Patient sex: F
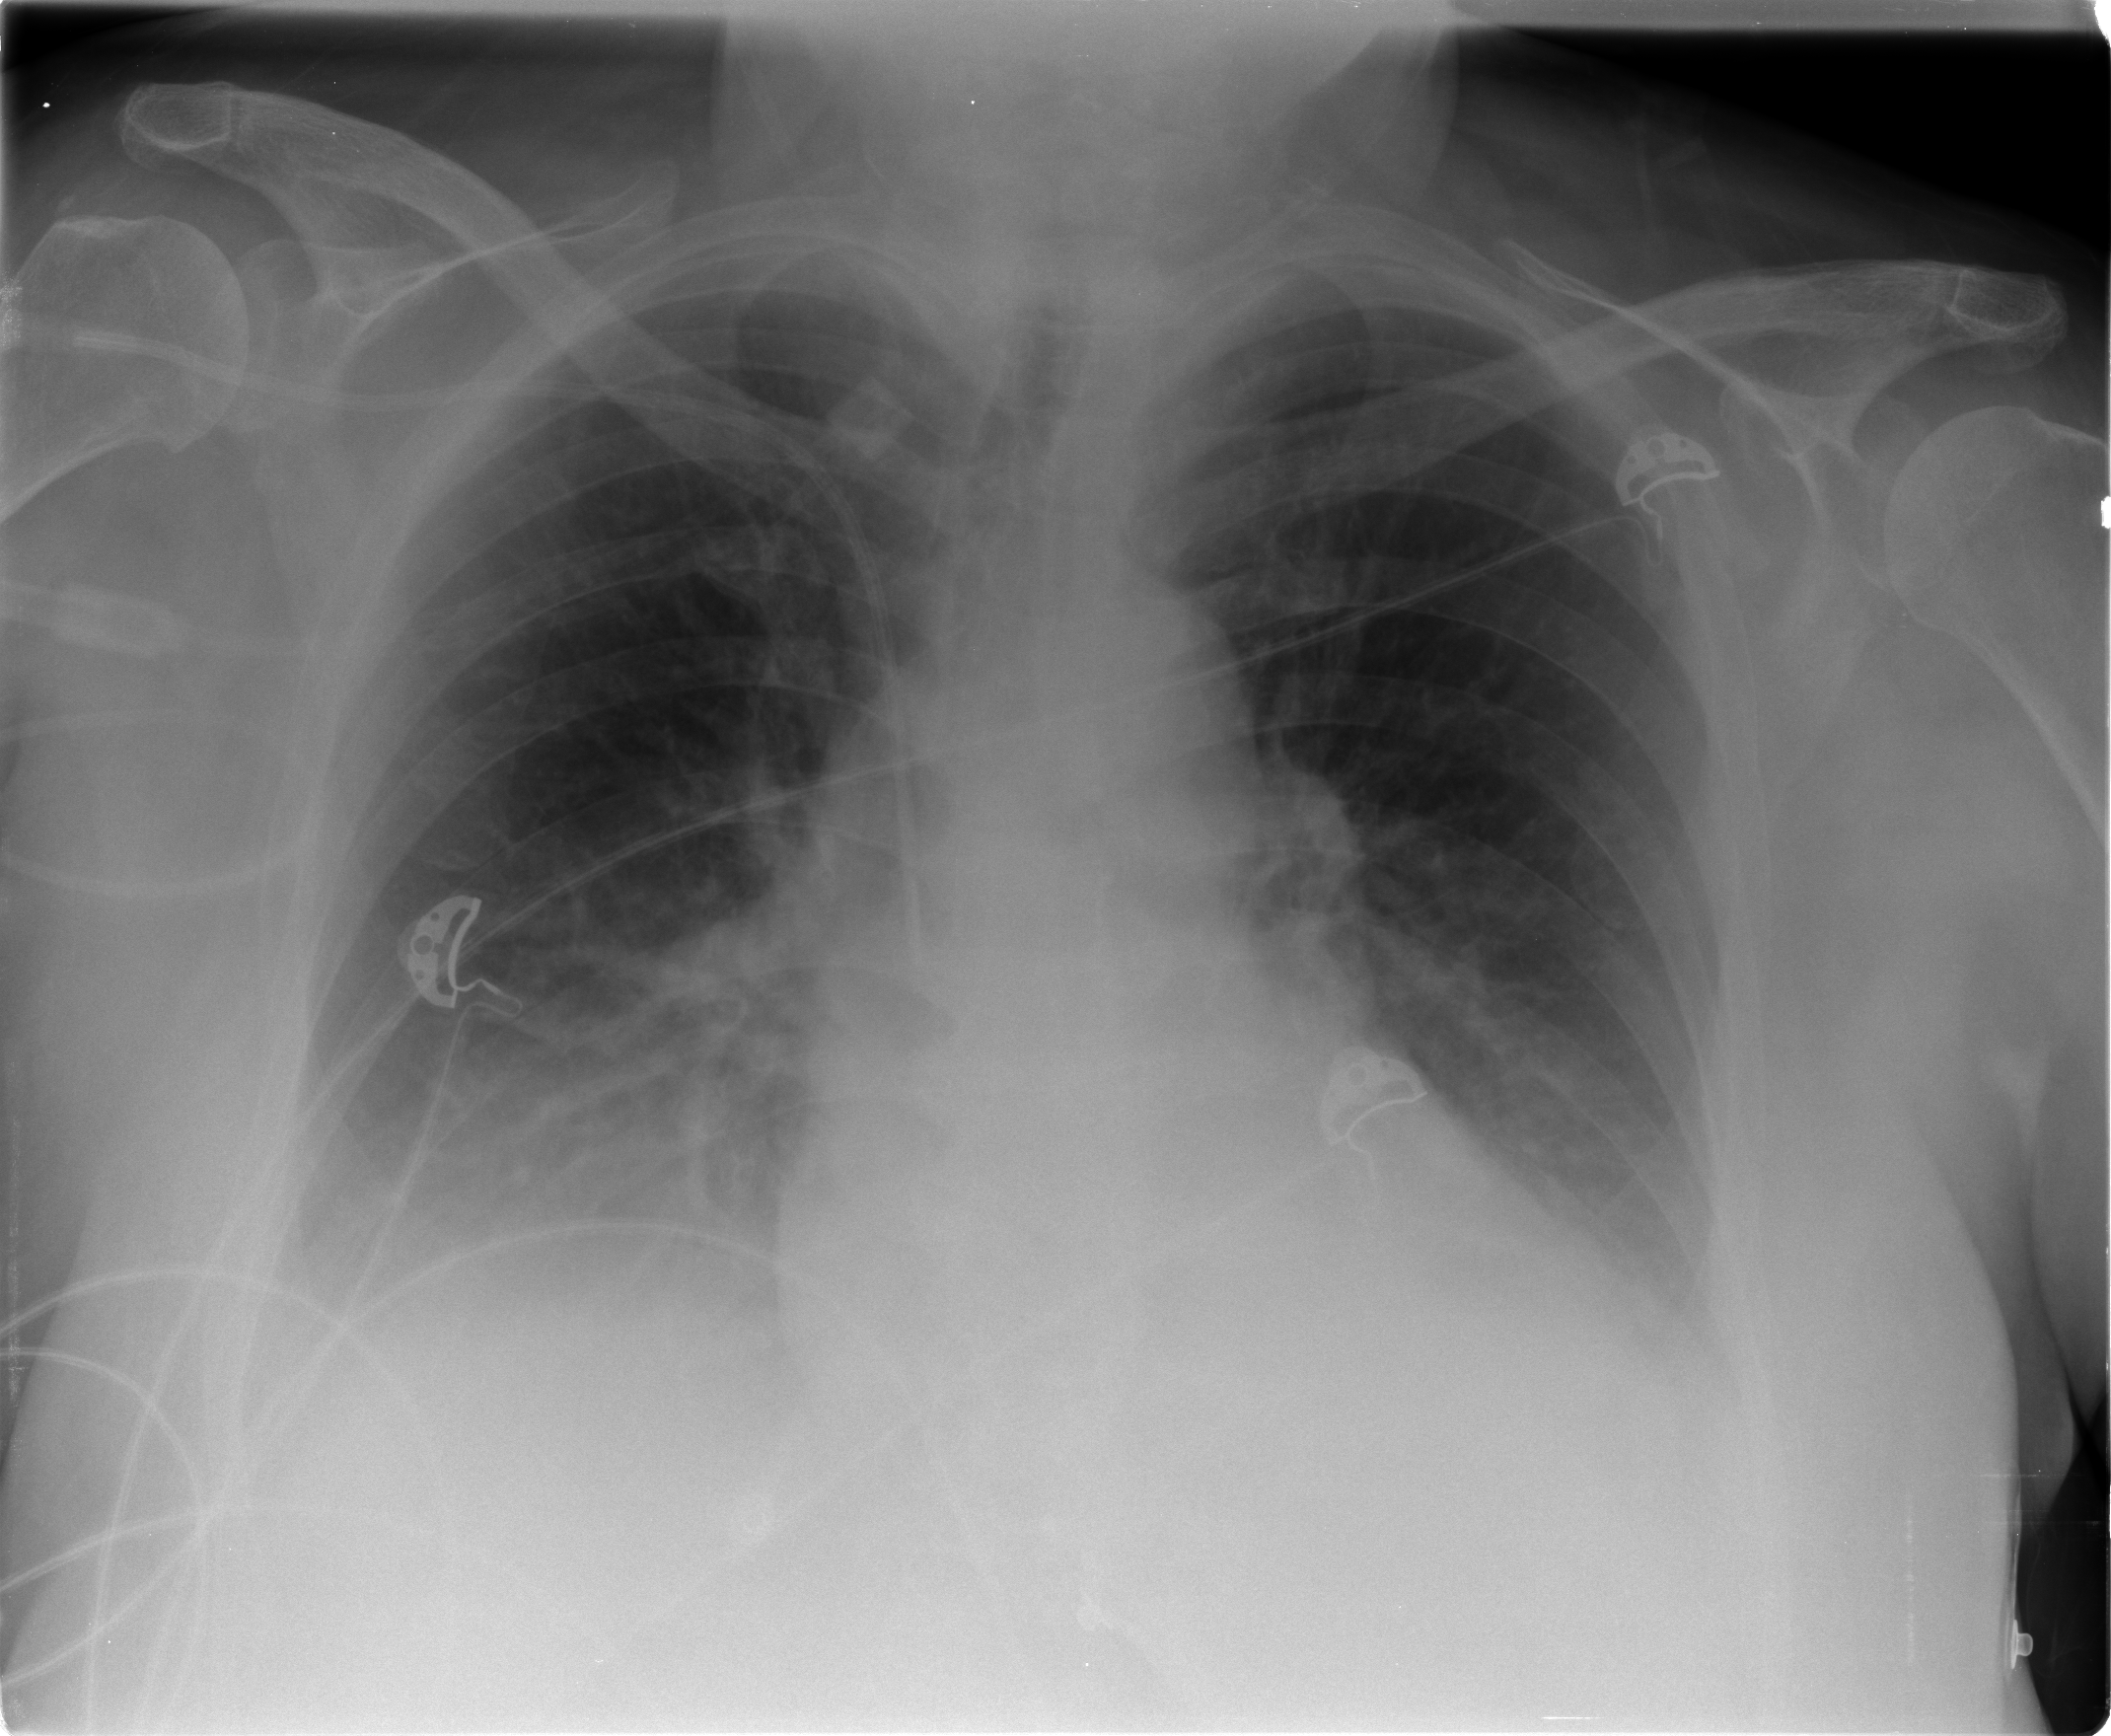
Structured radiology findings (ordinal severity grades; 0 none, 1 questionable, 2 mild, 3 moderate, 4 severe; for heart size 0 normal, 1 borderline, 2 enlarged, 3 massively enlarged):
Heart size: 2
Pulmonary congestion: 2
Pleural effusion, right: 2
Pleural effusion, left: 1
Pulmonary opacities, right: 1
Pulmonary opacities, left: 0
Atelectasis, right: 2
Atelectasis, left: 2